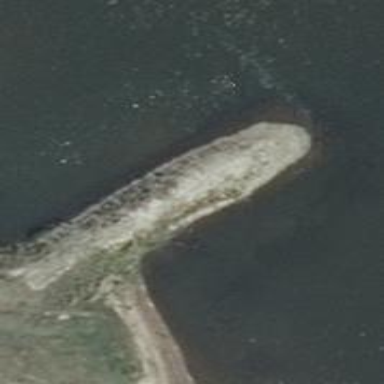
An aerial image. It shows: Breakwater structure.